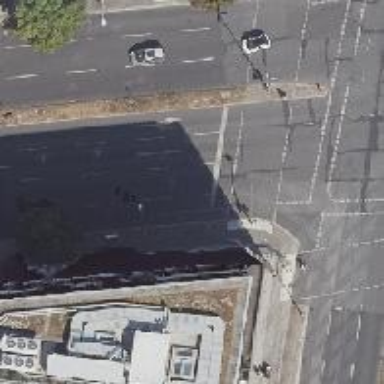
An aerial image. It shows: Sidewalk along the footway.